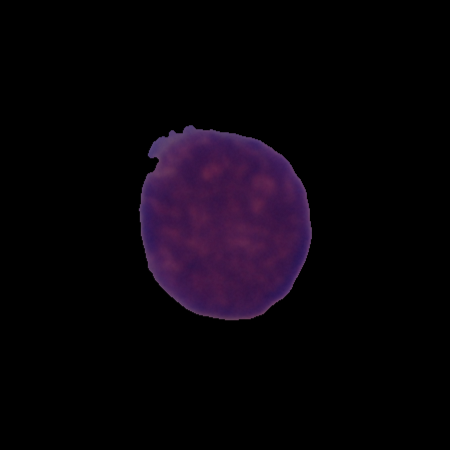
Label: healthy